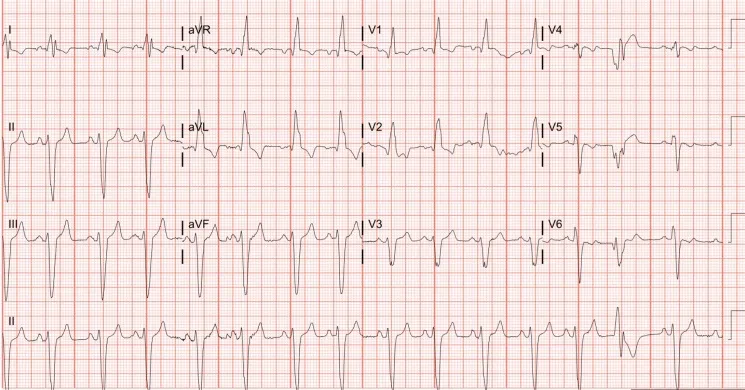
The ECG after cardioversion. Sinus rhythm with the right bundle branch block.
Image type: electrography (ekg)